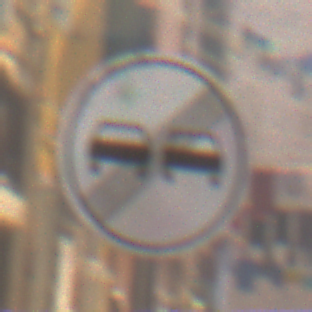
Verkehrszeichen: EndeUeberholverbot
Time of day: Midday
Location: Outdoor (Urban)
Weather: Clear
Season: NotSpecified
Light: Natural